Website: home-depot
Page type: review-order
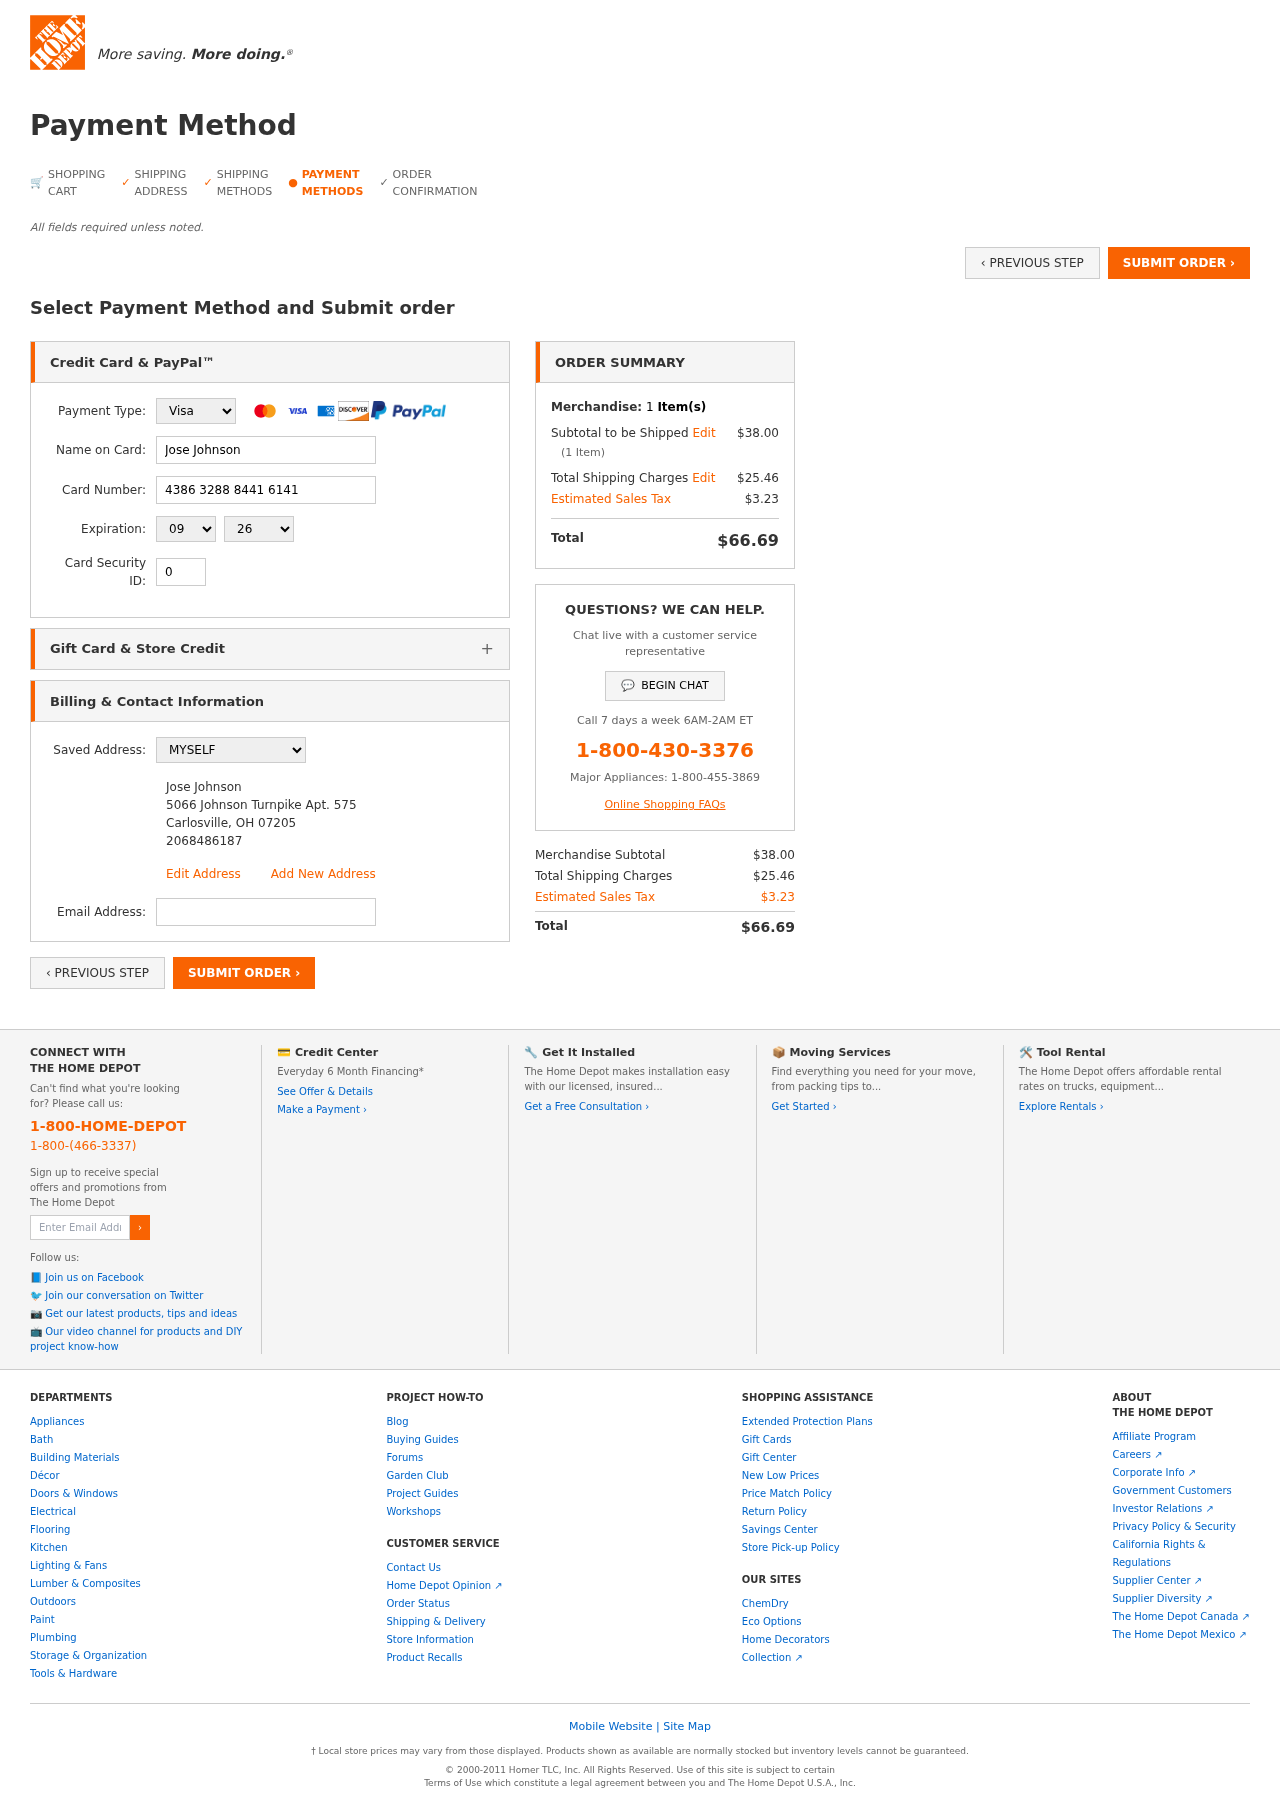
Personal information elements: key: PII_CARD_CVV
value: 001
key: PII_CARD_EXPIRY_MONTH
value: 09
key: PII_CARD_EXPIRY_YEAR
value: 26
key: PII_CARD_NUMBER
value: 4386 3288 8441 6141
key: PII_CARD_TYPE
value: Visa
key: PII_EMAIL
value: jose_johnson@hotmail.com
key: PII_FULLNAME
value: Jose Johnson
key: PII_FULLNAME2
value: Jose Johnson
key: PII_STREET
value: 5066 Johnson Turnpike Apt. 575
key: PII_LASTNAME
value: Johnson
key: PII_LASTNAME2
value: Johnson
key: PII_LASTNAME3
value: Johnson
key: PII_LASTNAME_DERIVED
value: Johnson
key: PII_CITY2
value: Carlosville
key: PII_STATE_ABBR2
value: OH
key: PII_POSTCODE
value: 07205
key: PII_POSTCODE_FULL
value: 07205
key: PII_POSTCODE_NUMERIC
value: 7205
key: PII_PHONE2
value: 2068486187
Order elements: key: ORDER_NUM_ITEMS
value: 1
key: ORDER_SUBTOTAL
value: $38.00
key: ORDER_NUM_ITEMS2
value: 1
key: ORDER_SHIPPING_COST
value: $25.46
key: ORDER_TAX
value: $3.23
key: ORDER_TOTAL
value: $66.69
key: ORDER_SUBTOTAL2
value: $38.00
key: ORDER_SHIPPING_COST2
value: $25.46
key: ORDER_TAX2
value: $3.23
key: ORDER_TOTAL2
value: $66.69